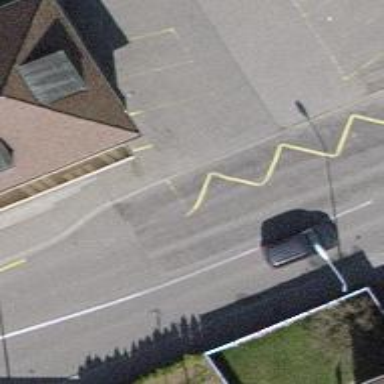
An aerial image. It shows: Public transport stop position.